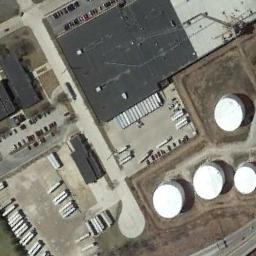
Label: storage tanks